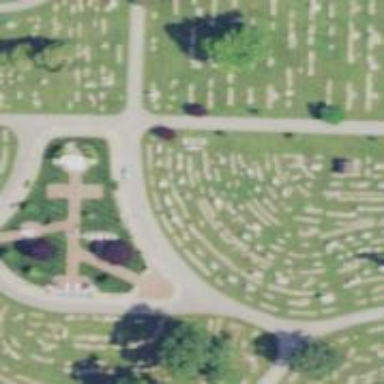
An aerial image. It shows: Memorial site with historic significance.